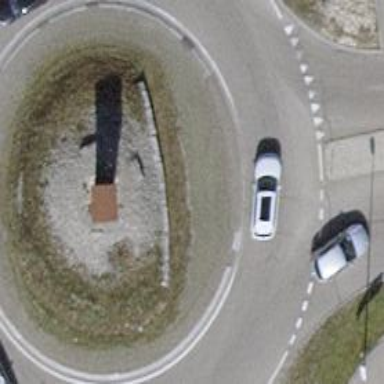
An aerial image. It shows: Secondary road with asphalt surface leading to roundabout. There is separate sidewalk for pedestrians.